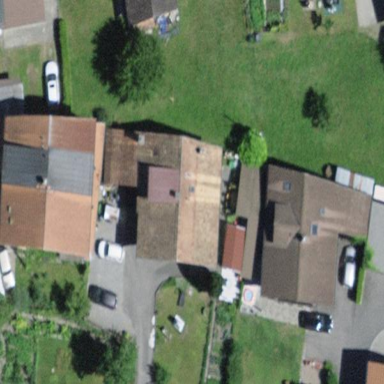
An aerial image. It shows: Residential building.